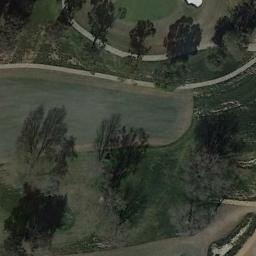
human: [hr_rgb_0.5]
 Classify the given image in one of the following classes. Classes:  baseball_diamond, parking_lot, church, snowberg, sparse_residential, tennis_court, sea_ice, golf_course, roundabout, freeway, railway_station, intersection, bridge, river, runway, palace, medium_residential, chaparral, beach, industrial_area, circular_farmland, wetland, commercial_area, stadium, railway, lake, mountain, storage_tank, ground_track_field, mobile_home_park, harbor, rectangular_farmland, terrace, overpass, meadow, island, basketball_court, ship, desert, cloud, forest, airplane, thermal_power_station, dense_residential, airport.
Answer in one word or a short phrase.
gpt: golf_course